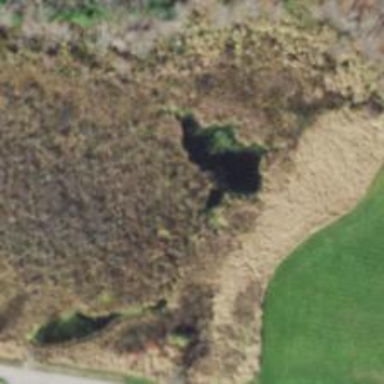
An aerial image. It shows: Pond surrounded by natural water.